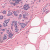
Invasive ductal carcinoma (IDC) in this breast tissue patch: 0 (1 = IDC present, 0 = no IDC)